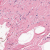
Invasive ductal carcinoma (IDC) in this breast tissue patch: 0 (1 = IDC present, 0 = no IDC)